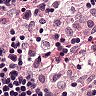
Metastatic tissue present: no